Question: how can I center text on following (Sorry I'm new to CSS):

'''
suggestion_active {
background-image: url(../images/suggestion_active.jpg);
background-repeat:no-repeat;
position:inherit;
float:inherit;
width: 100px;
height: 36px;
}
suggestion_active_text {
possition: absolute;
font-family: "Lucida Grande", Tahoma;
font-size: 12px;
font-weight: lighter;
text-align: center;
color:#000;
vertical-align: middle;
padding:0px;
}
'''
'''
<suggestion_active><suggestion_active_text>1</suggestion_active_text></suggestion_active>
'''
Also it would be nice if you tell me the best practices of how to do this :)
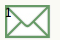
Answer: Set 'text-align: center;' to center the text horizontally, and set 'line-height: [heightofbox];' to center the text vertically.
Here is a simple <URL> of that
---
Note that, if you are working with invalid HTML elements, you need to set them as block elements. So, this should do the trick:
'''
customEl {
display: block;
...
}
'''